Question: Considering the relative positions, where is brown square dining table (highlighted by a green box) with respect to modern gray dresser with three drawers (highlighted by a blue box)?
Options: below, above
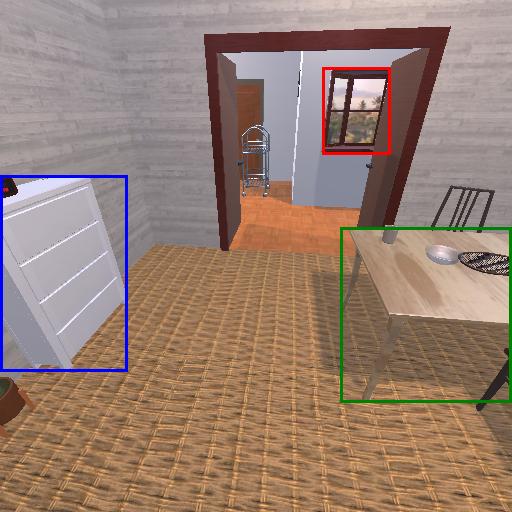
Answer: below